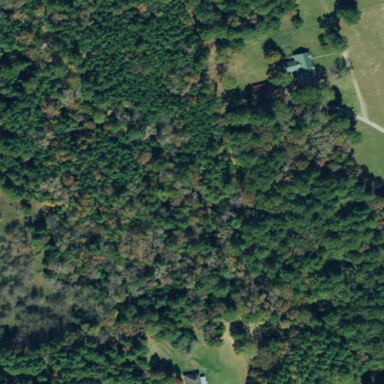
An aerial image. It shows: Woodland with evergreen needle-leaved trees.